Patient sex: M
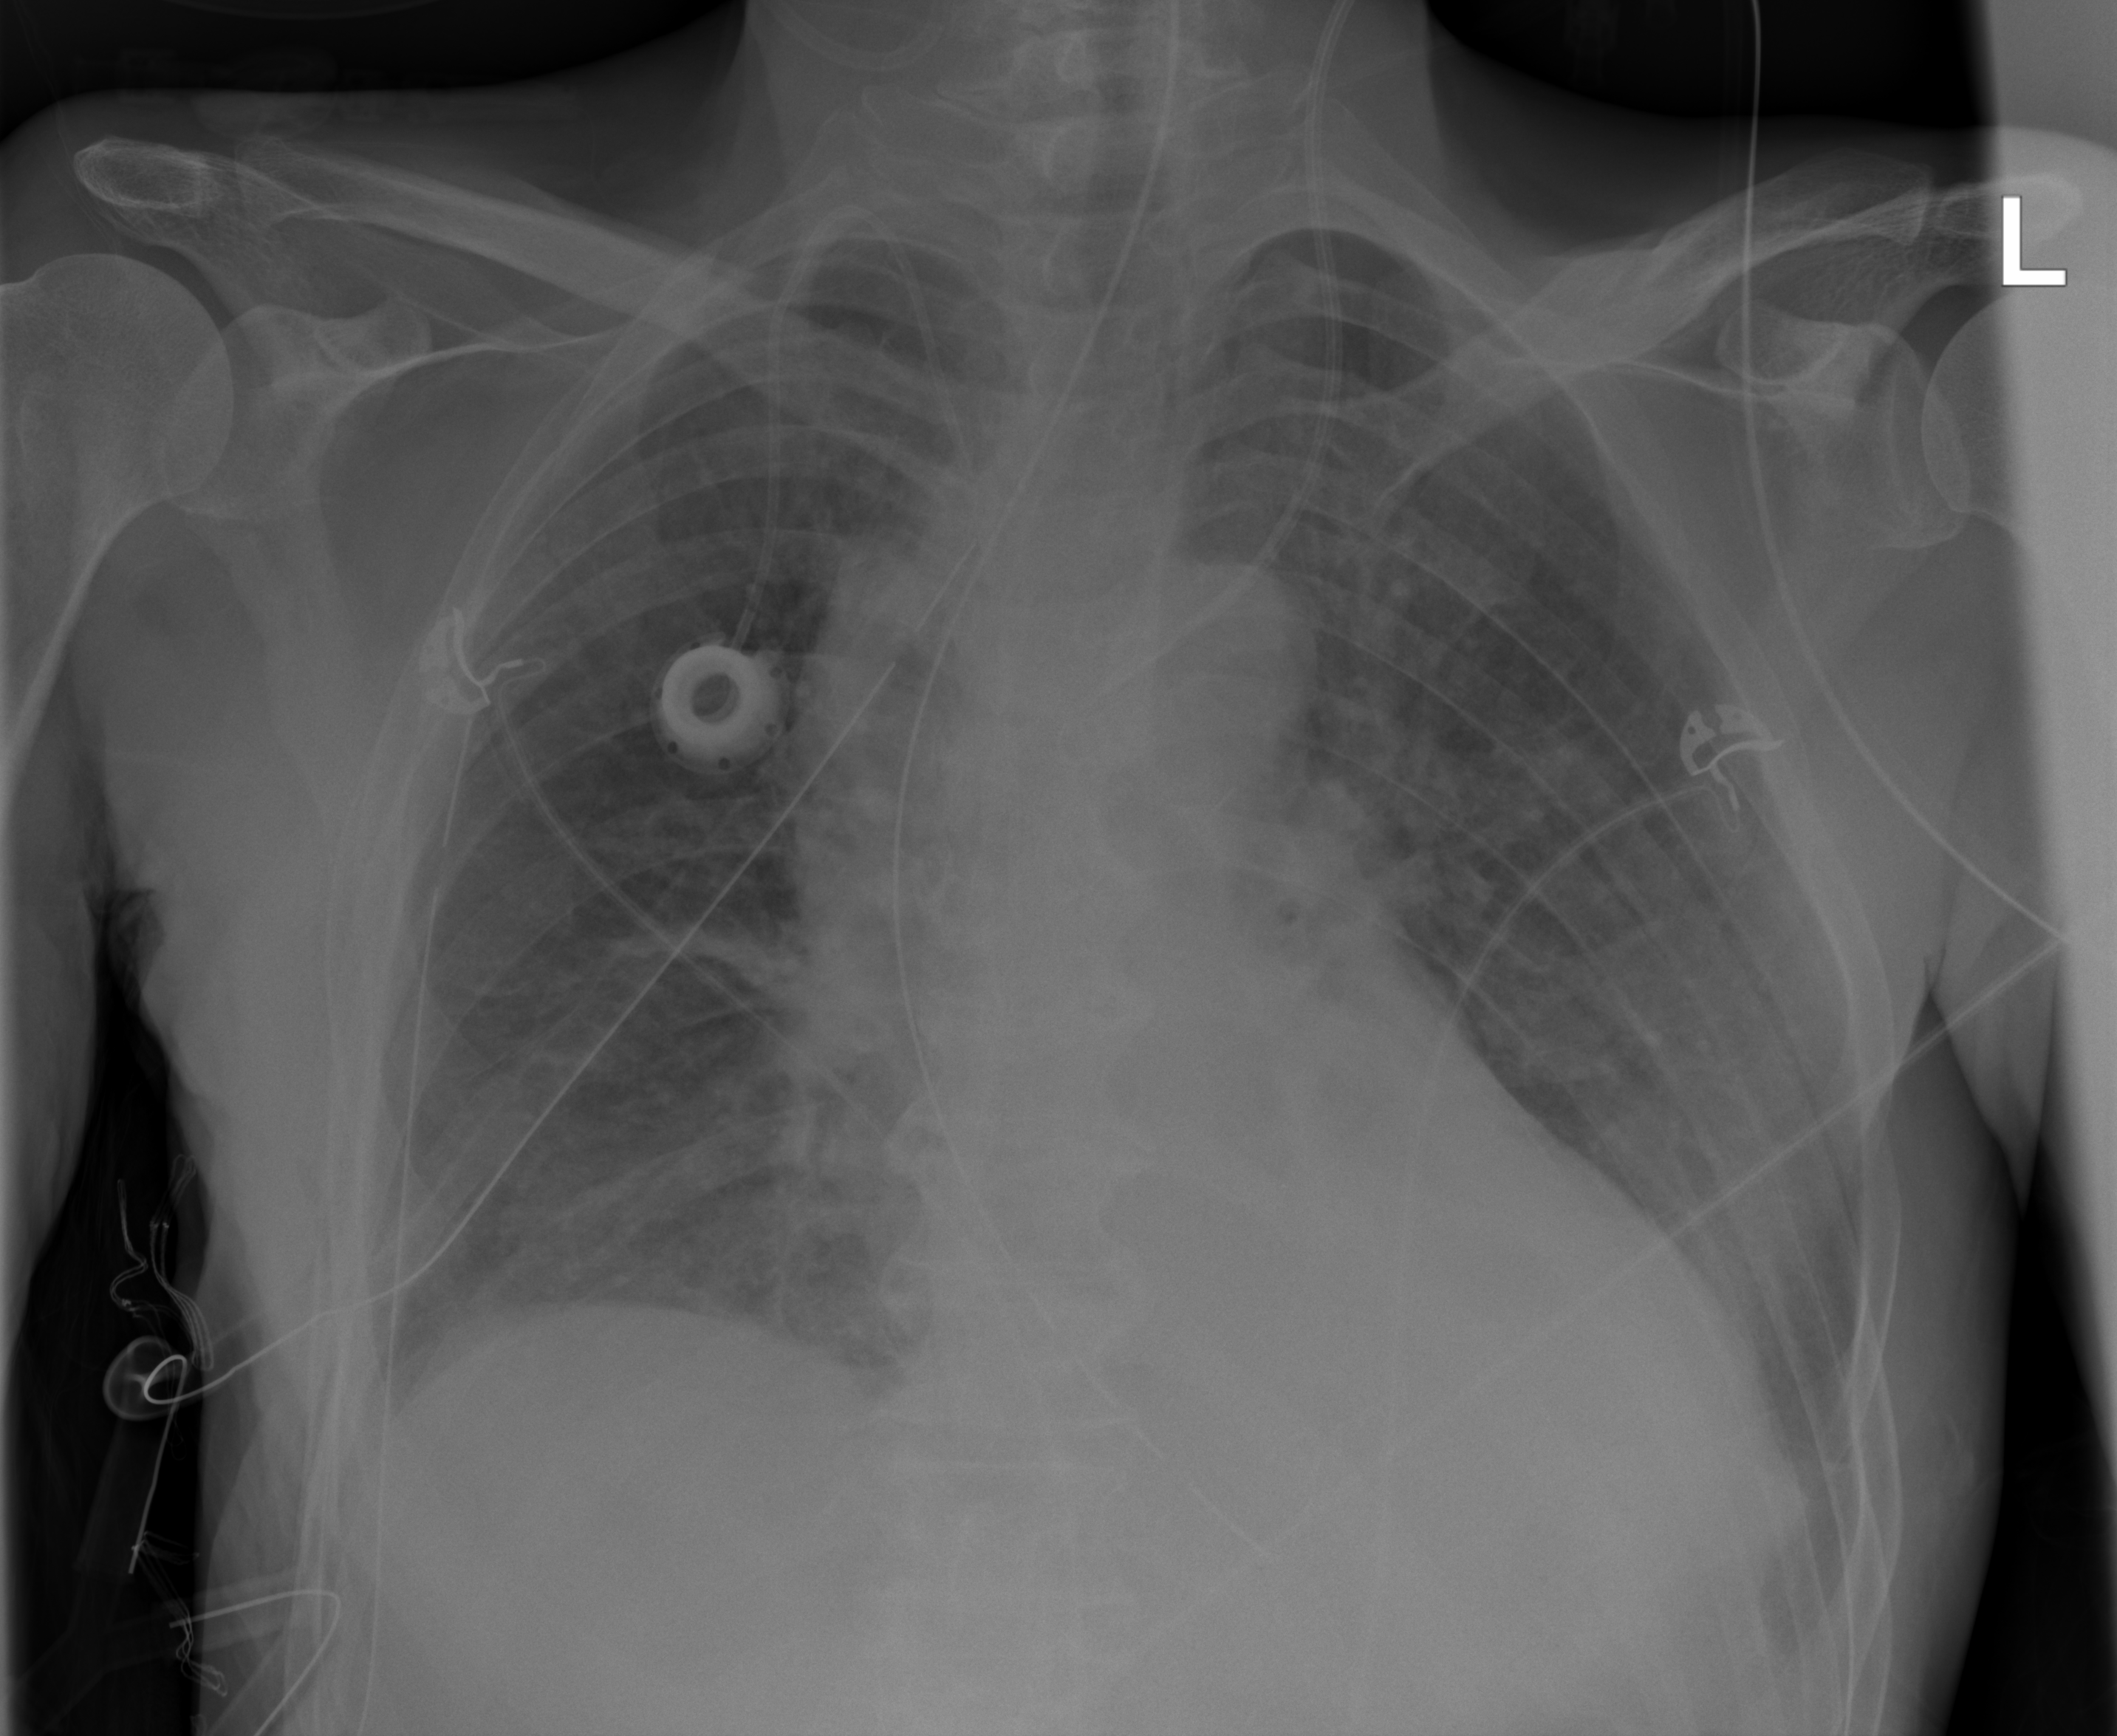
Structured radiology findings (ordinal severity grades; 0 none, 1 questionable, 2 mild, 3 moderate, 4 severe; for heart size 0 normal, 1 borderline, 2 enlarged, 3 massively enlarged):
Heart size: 0
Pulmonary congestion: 1
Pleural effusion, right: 0
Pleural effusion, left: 0
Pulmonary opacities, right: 2
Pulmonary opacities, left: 1
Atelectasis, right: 2
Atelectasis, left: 1